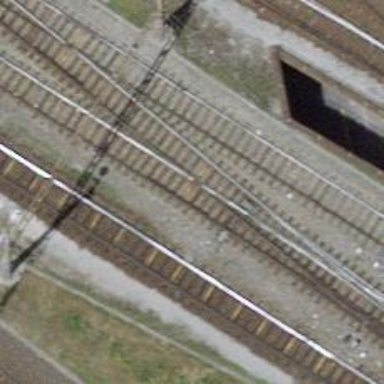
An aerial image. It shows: Railway yard with single rail track. The electrified track has contact line for power supply.